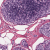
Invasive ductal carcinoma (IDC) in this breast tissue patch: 0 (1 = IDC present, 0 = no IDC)